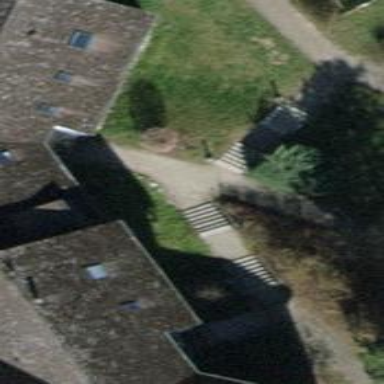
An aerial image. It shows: Set of steps on the road.